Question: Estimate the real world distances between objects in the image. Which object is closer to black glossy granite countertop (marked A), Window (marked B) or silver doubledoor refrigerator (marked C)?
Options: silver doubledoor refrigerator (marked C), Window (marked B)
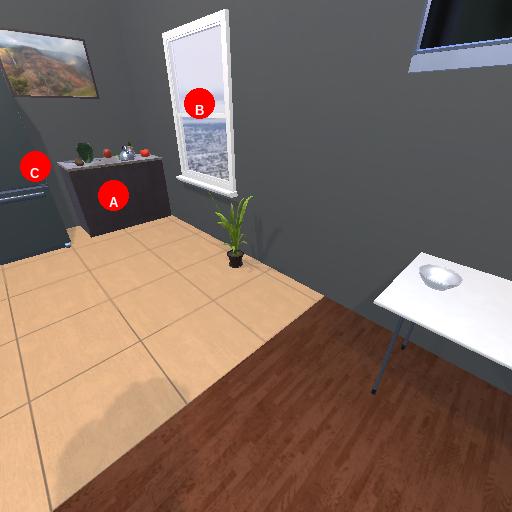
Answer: silver doubledoor refrigerator (marked C)